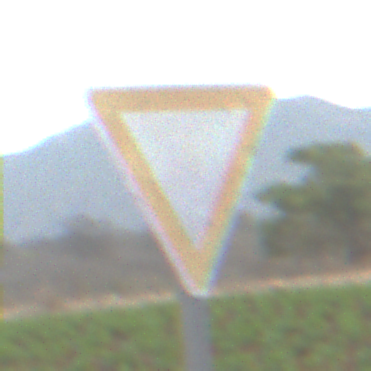
Verkehrszeichen: VorfahrtGewaehren
Umgebung: Outdoor, Nature
Tageszeit: Midday
Wetter: PartlyCloudy
Licht: Natural
Jahreszeit: NotSpecified
Kontrast: LowContrast